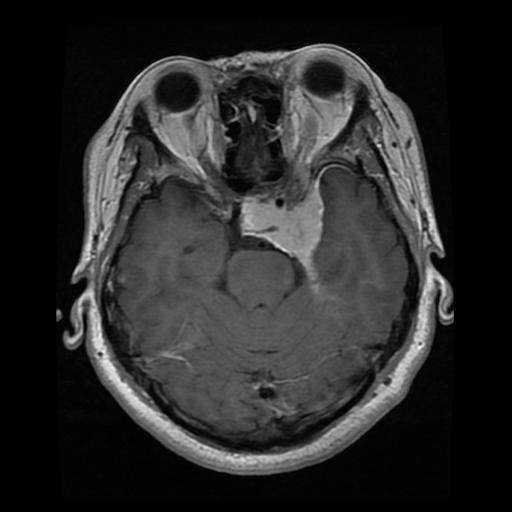
Label: meningioma